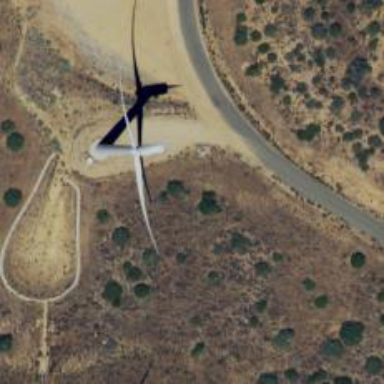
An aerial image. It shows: Wind generator powered by horizontal axis wind turbine.